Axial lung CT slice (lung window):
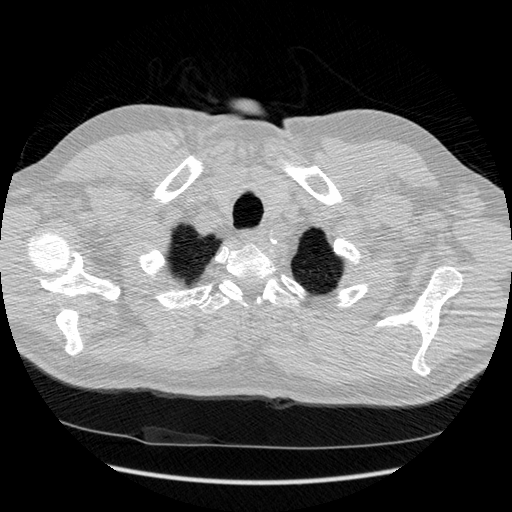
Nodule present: no